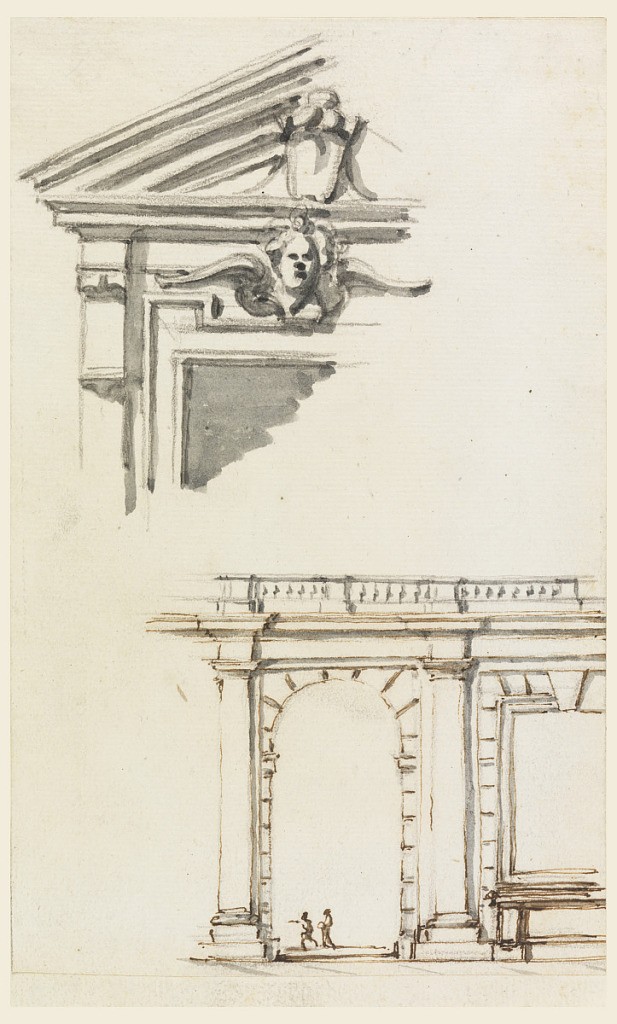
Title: Design for Window Case and Part of a Colonnade
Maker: Filippo Marchionni, Italian, 1732–1805
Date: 1740–70
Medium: Charcoal, pen and ink, brush and gray watercolor on laid paper
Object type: Drawing
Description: Surbased pediment with a cherub above the window frame; below, a one-story structure, with a balustrade above the entablature, supported by embedded columns. Executed are: an intercolumnation containing an opening, framed by rustic work; the larger part of the one at right, containing a window. Two persons are in the opening; pavement in front.